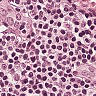
Metastatic tissue present: no